Here is the wavelet time-frequency representation (scalogram) of a rolling-element bearing's vibration measurement. Determine the bearing's health state. Answer with exactly one of: normal, inner_race, outer_race, ball.
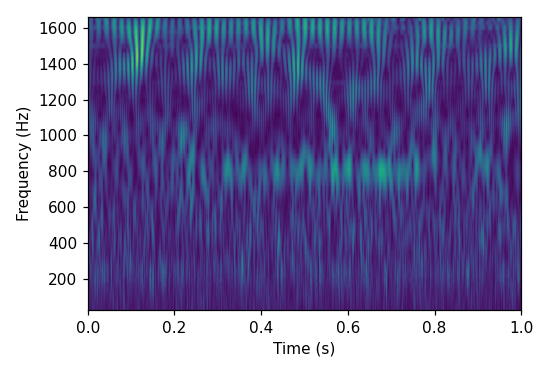
Answer: normal